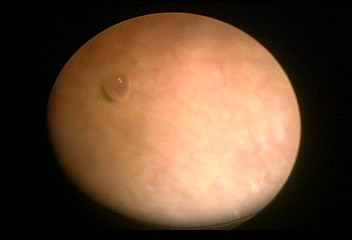
Modality: WLC
Class: Foreign bodies
Subclass: AirBubble
Bladder cancer association: No
Annotated structures: Air bubble